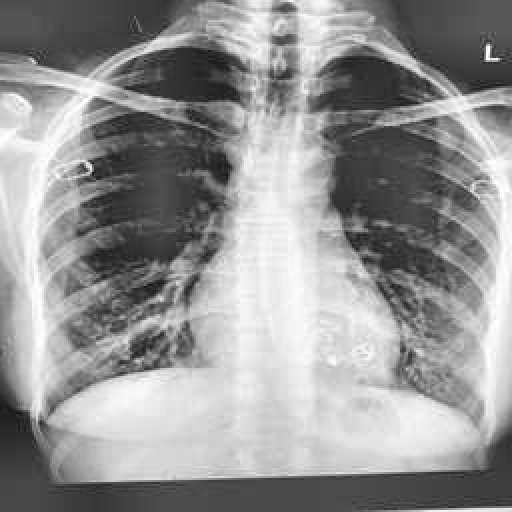
Finding: TUBERCULOSIS